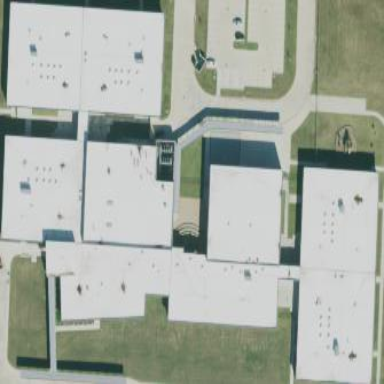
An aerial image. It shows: School building.